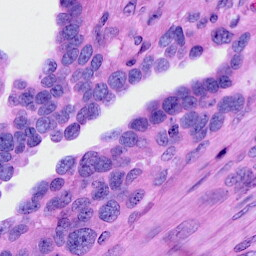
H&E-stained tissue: Ovarian